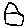
Label: house